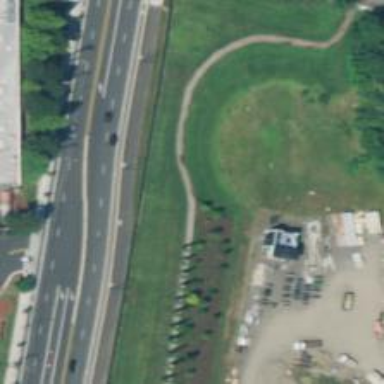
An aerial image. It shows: Path with embankment.